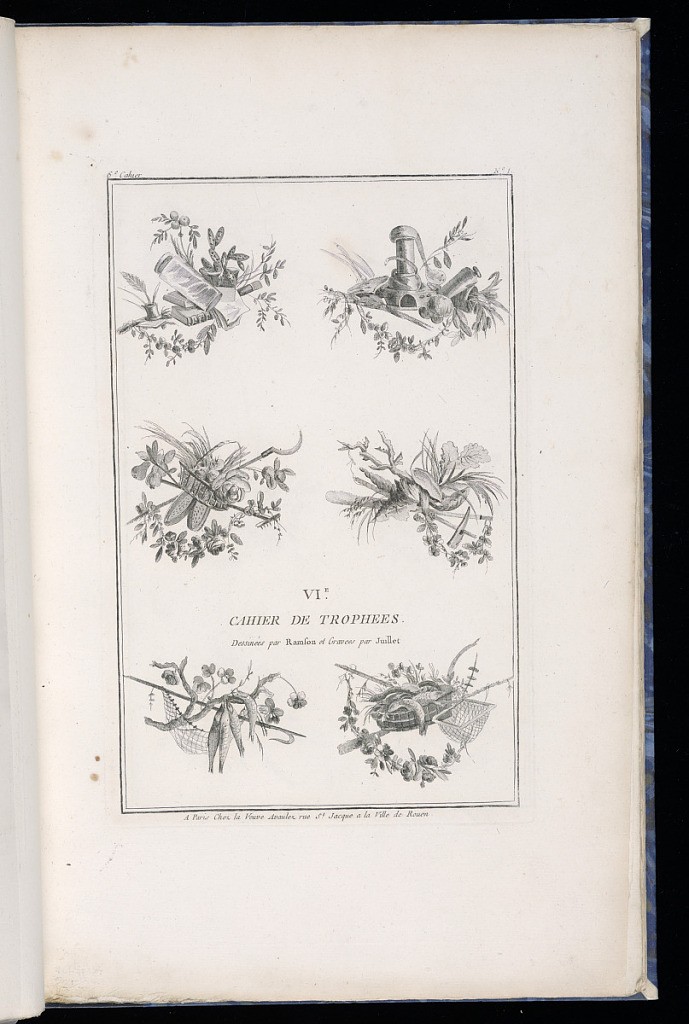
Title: Title Page
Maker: Pierre Ranson, French, 1736–1786
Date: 1777–79
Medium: Etching on paper
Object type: Print
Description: Title page and six designs for trophies incorporating books, quill, jar, flowers, leaves, fruit, plants, scythe, baskets, rake, coral, shells, fish, and nets. The plate is titled and numbered.